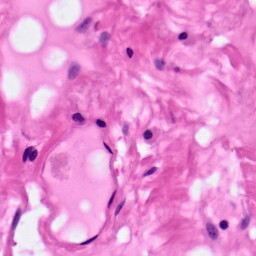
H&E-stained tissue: Pancreatic